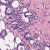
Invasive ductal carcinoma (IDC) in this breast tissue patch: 1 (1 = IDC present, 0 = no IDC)